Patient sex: F
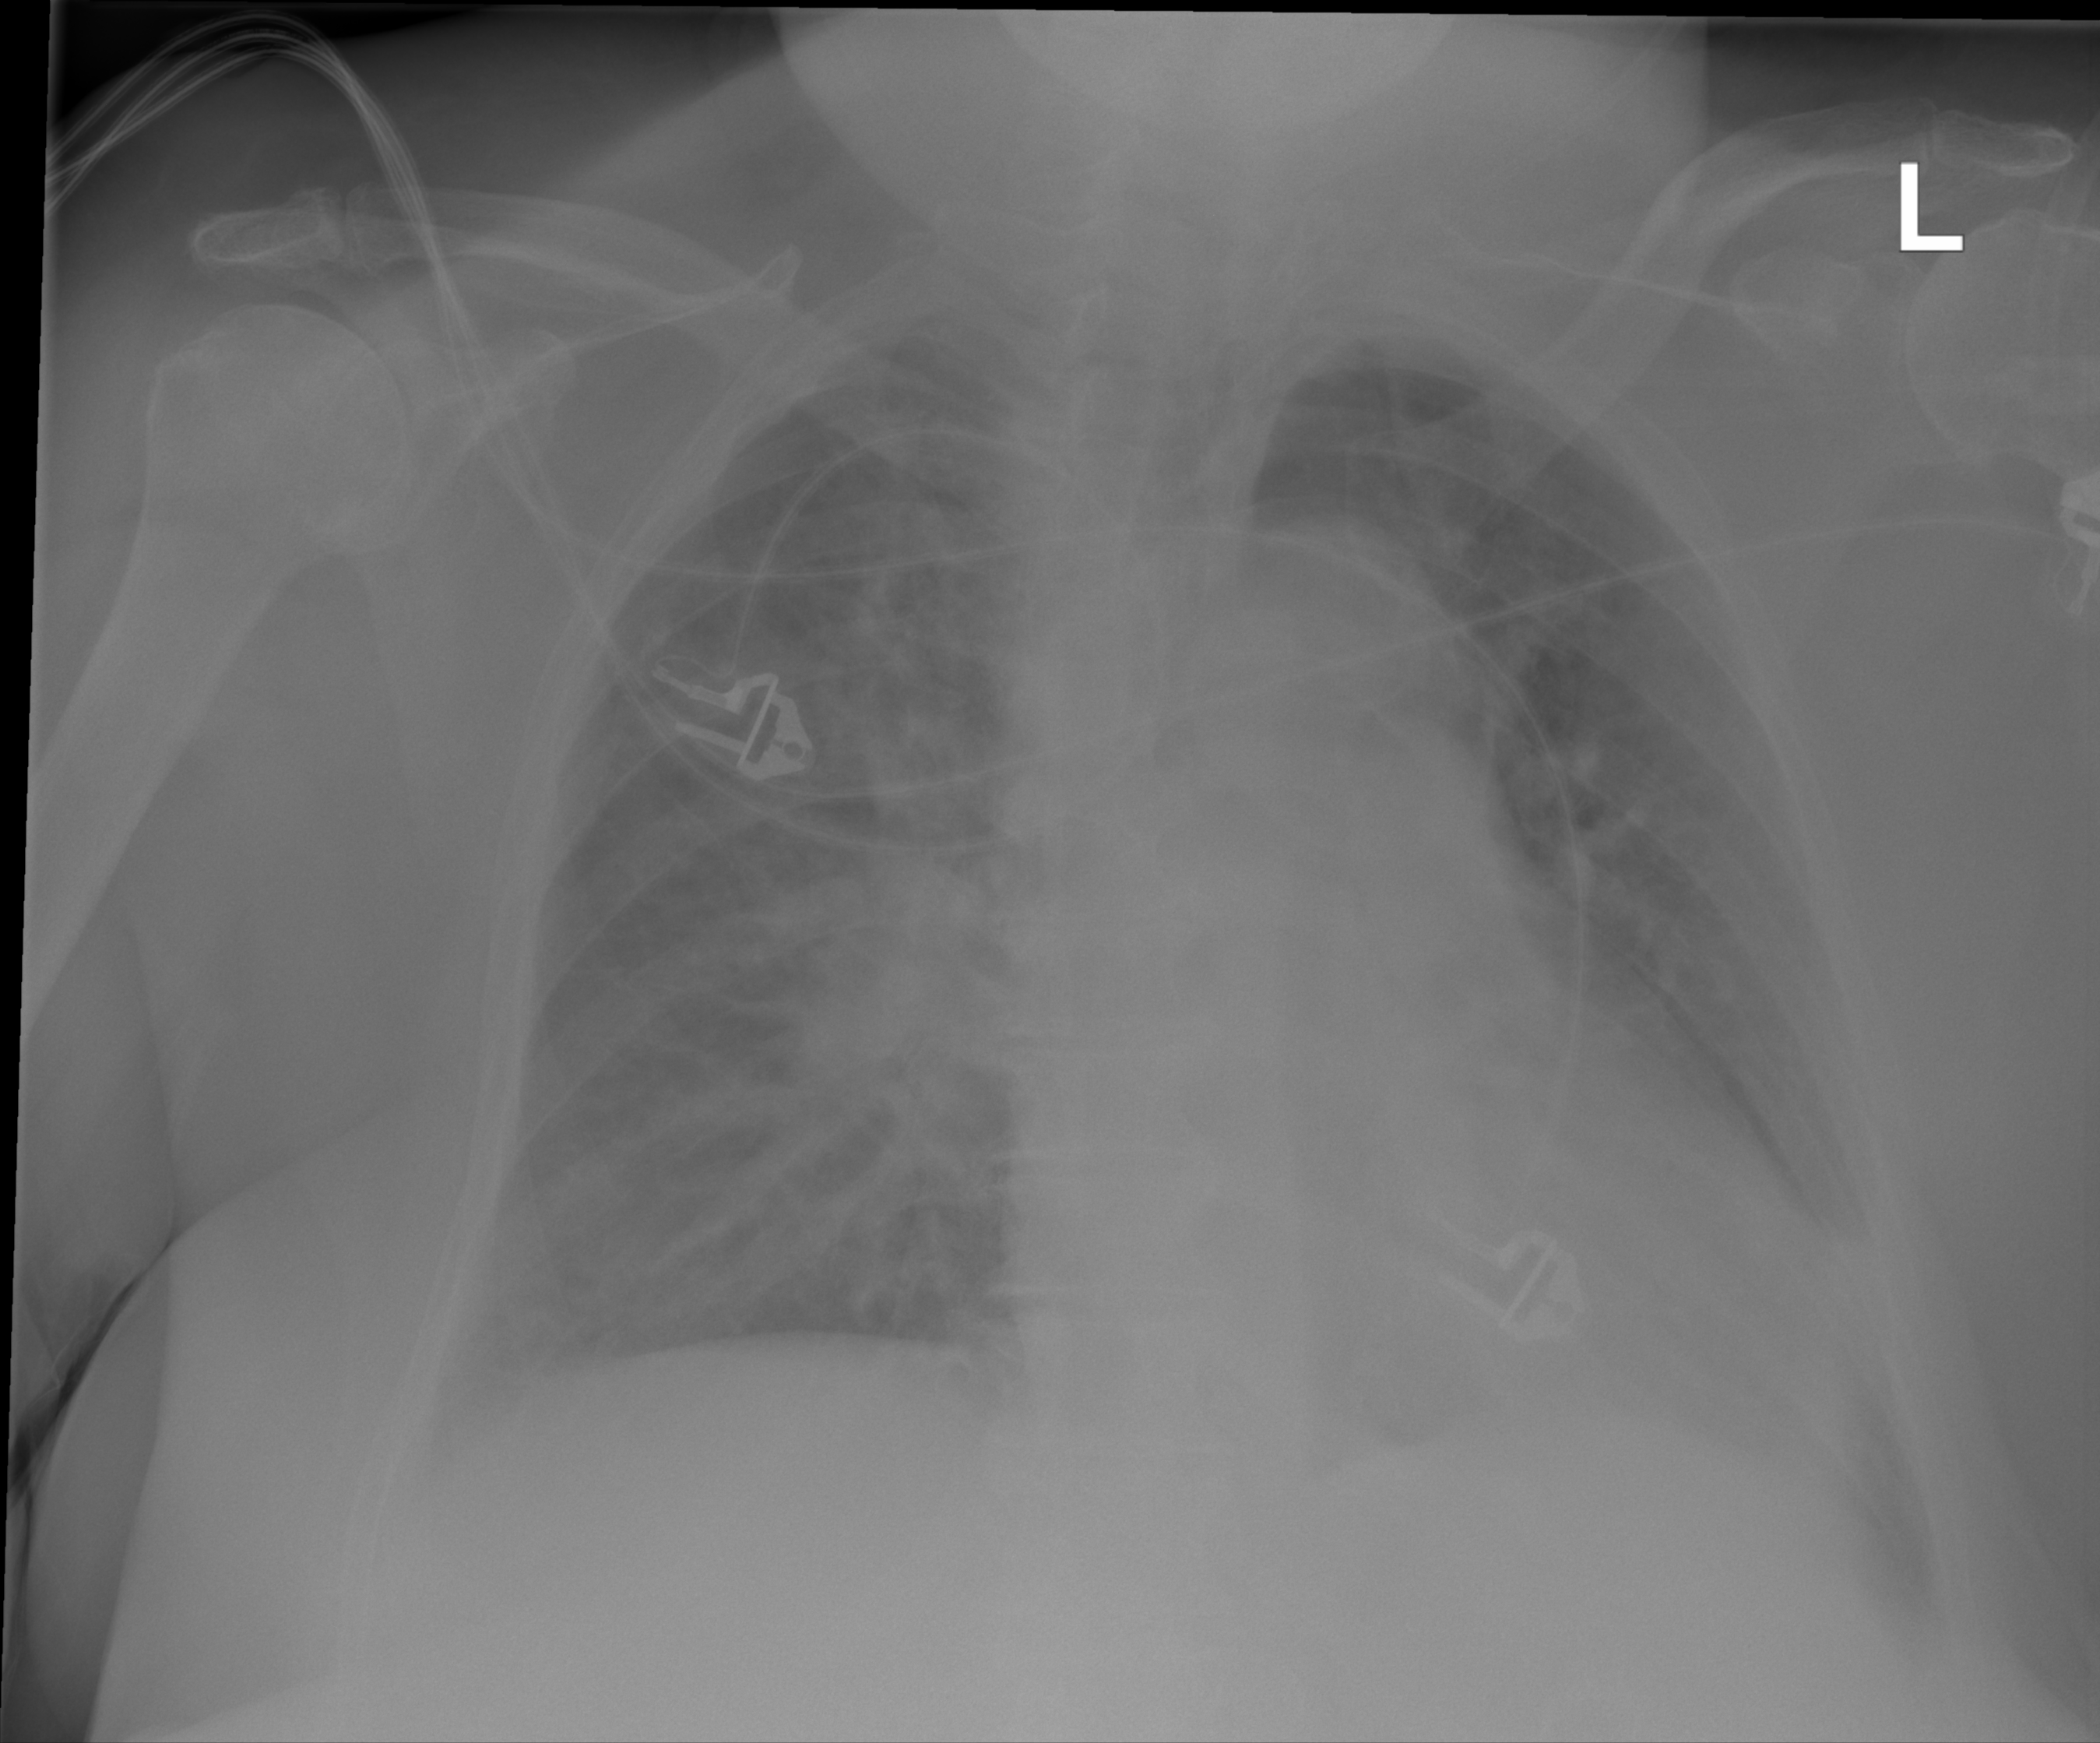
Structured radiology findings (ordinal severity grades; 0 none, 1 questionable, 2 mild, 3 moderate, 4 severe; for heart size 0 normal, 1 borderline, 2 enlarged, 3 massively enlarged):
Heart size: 2
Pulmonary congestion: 2
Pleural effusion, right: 1
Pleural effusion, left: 0
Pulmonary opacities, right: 2
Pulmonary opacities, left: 0
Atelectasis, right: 1
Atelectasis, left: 1